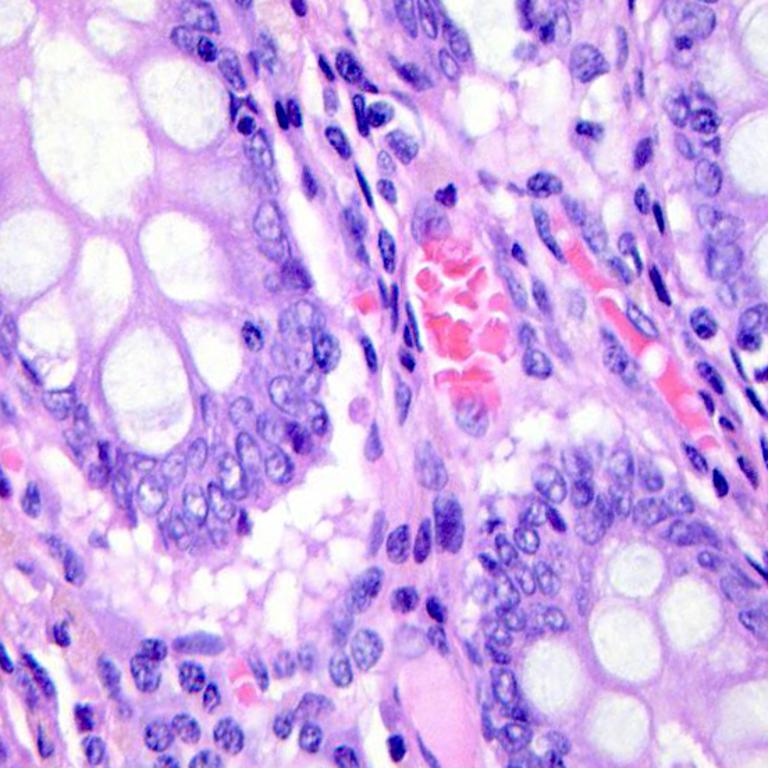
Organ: colon
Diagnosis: benign